Question: I'm trying to scrape video from the <URL>. I can find the video link using Chrome DevTools. But when I use BeautifulSoup to get the video link. The link is hidden. Please help modify the code below to get the video link.
There is the screenshot of the Chrome DevTools. Basically, I need the 'src' of the 'video' tag.

'''
import re
import urllib.request
from bs4 import BeautifulSoup as BS
url_video='http://s.weibo.com/video?q=%23%E6%AC%A7%E9%98%B3%E5%A6%AE%E5%A6%AE%23&xsort=hot&hasvideo=1&tw=video&Refer=weibo_video'
#open and read page
page=urllib.request.urlopen(url_video)
html=page.read()
#create BeautifulSoup parse-able "soup"
soup = BS(html, "lxml")
lst_url_video=[]
print(soup.body.find_all('div',class_='thumbnail')[0])
'''
Please help modify the code to get the video link.
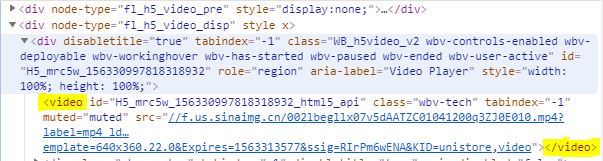
Answer: There is a possibility that the site is using some client-side javascript to load some of its html content. When you make a request using urllib.request, it wont execute any client-side javascript. So if the site does load some of its html content via client-side javascript, you'll need a javascript engine in order to run it (i.e. a web browser). You can use a headless browser to execute client-side javascript while scraping a web page. Here's a guide to using chrome headless with puppeteer
<URL>